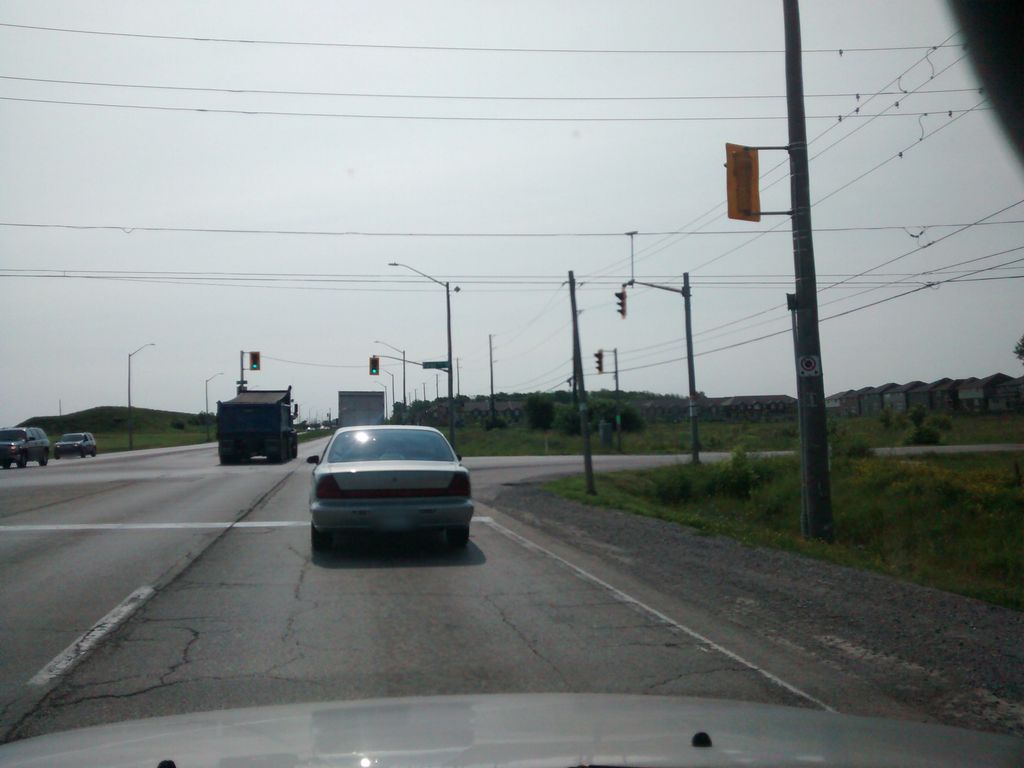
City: hamilton